Field crop: tomato
Growth stage: 2
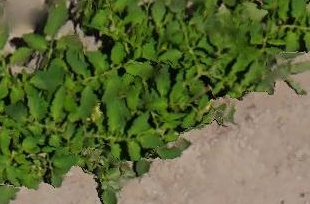
Species: tomato